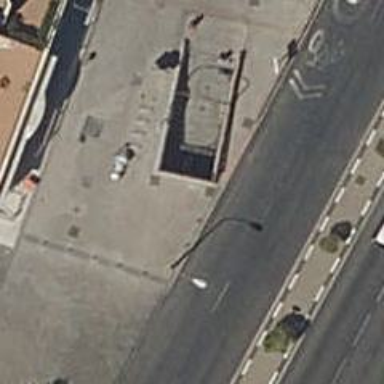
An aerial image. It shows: Subway entrance.